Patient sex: F
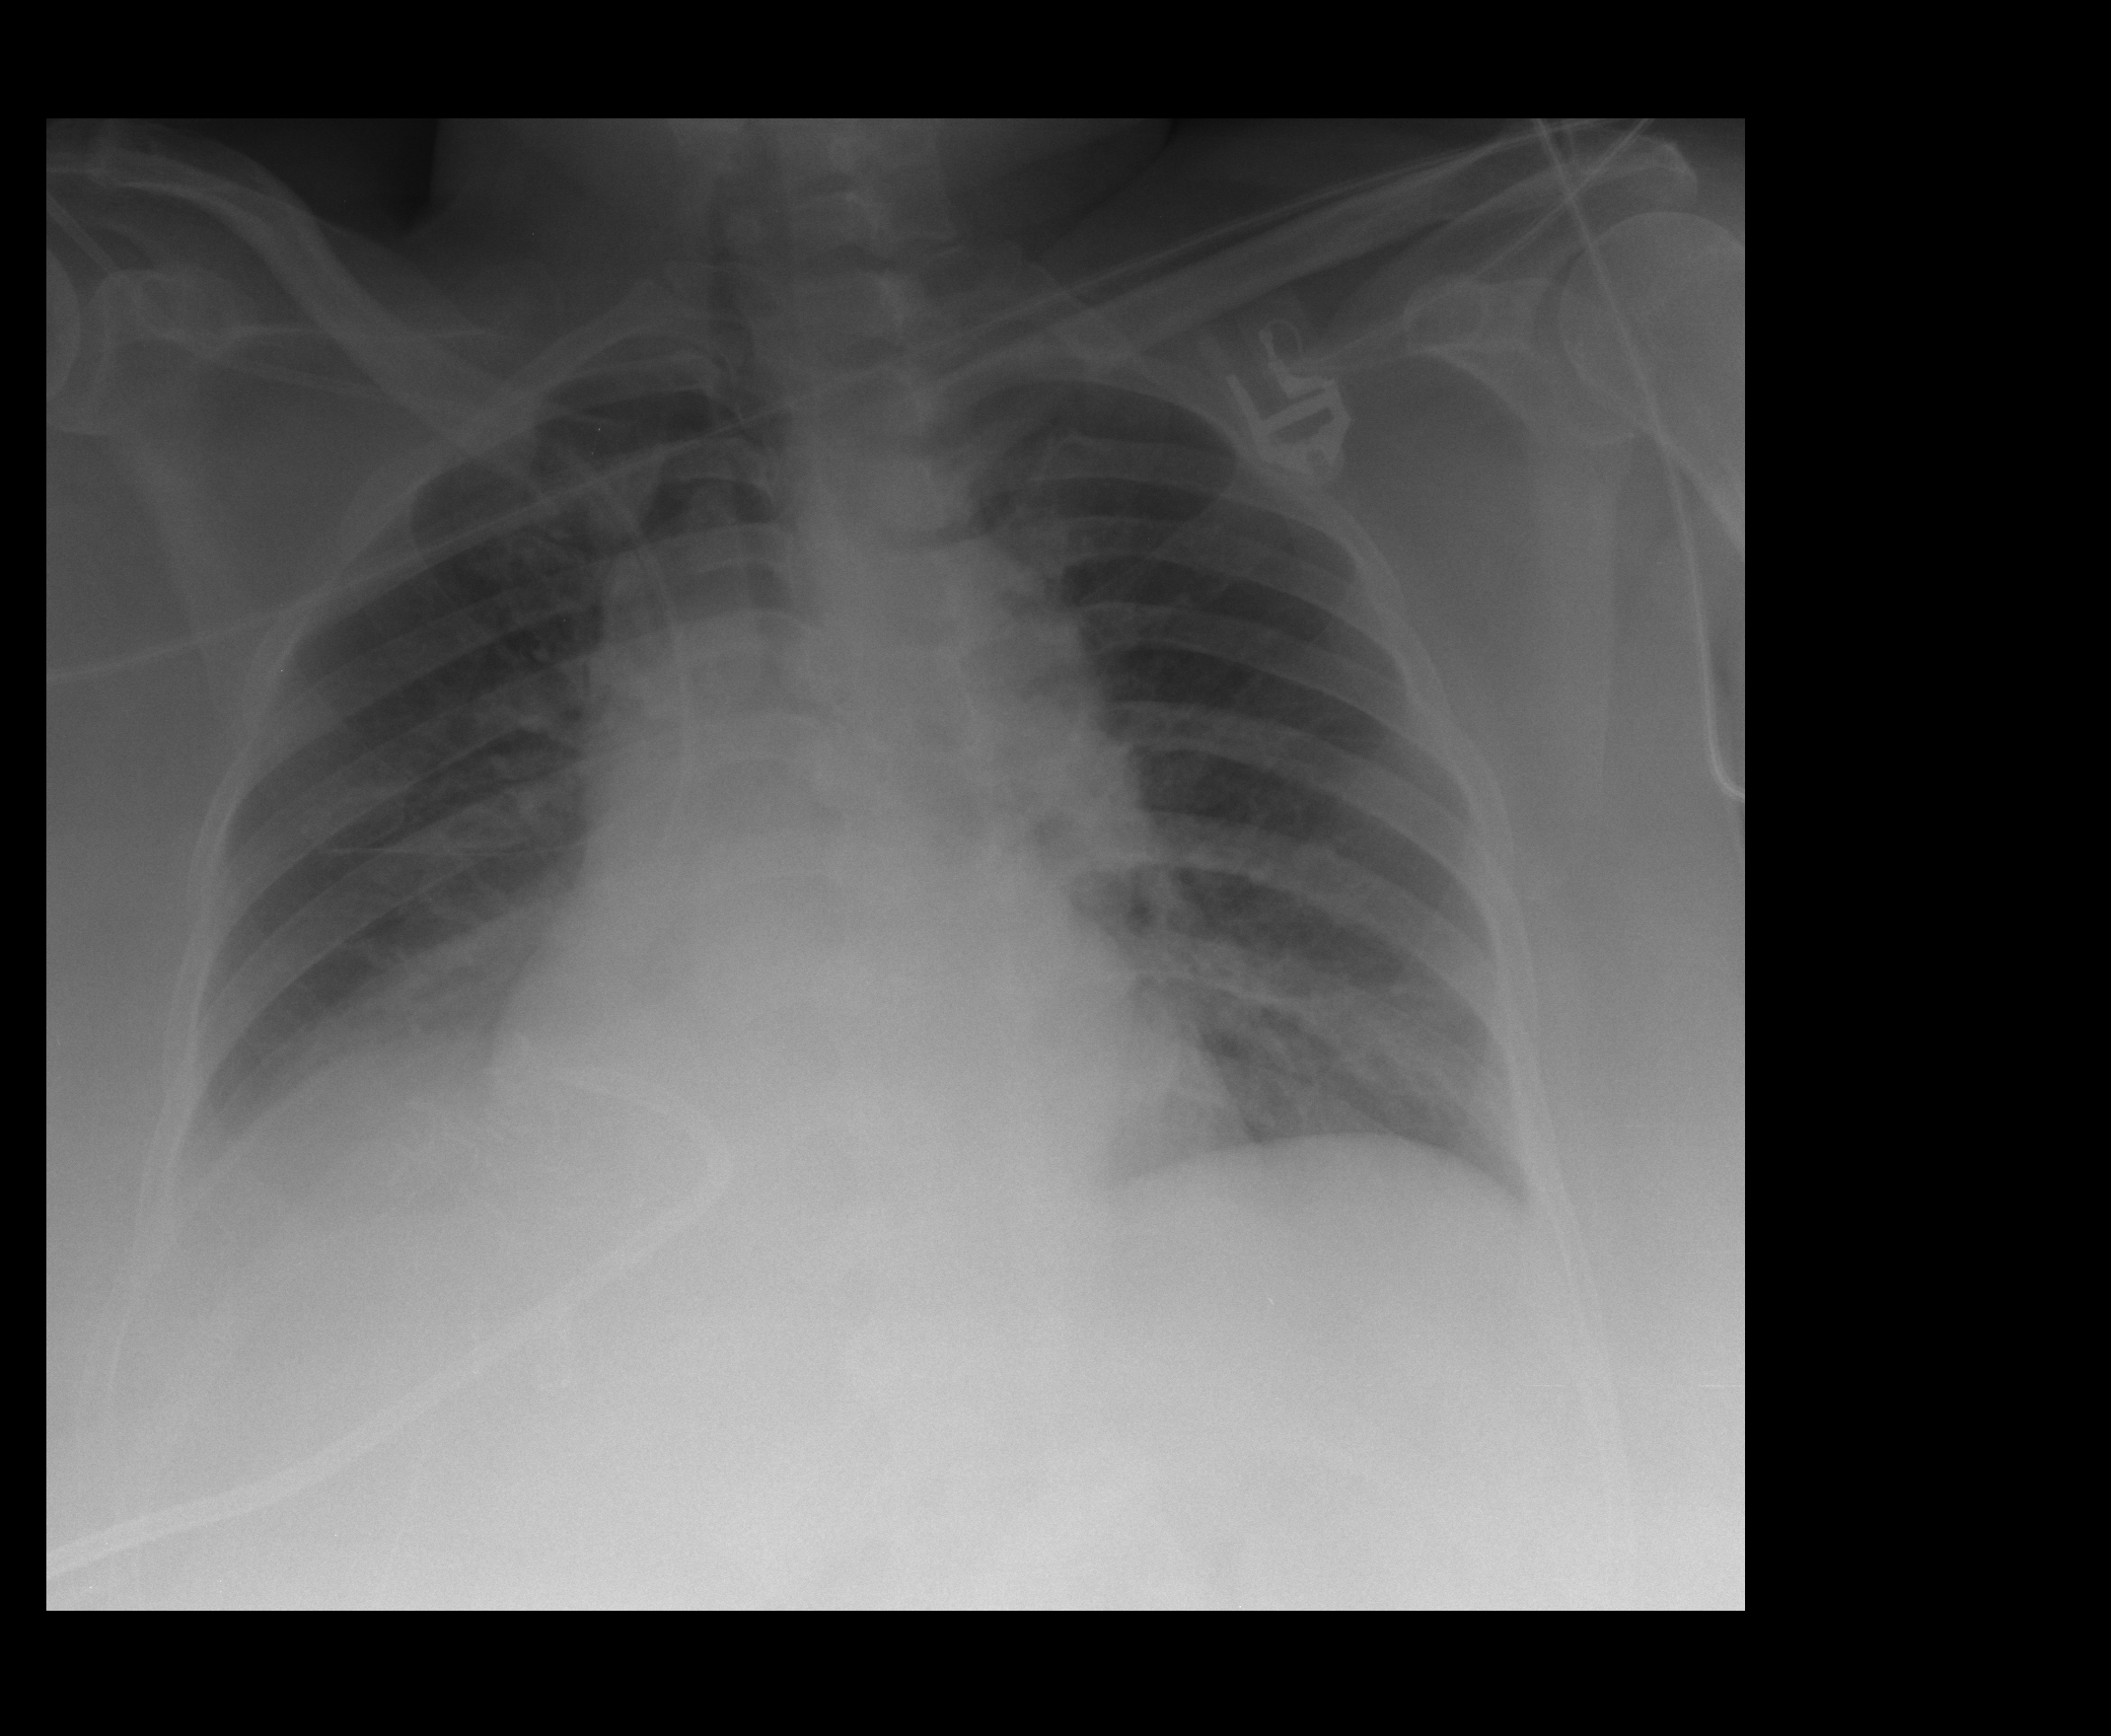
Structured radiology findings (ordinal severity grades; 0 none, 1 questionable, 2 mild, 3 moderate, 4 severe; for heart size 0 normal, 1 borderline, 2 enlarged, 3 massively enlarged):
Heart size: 0
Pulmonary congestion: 0
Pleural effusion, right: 1
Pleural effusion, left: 0
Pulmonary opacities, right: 0
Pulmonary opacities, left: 0
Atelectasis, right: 2
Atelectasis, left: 2